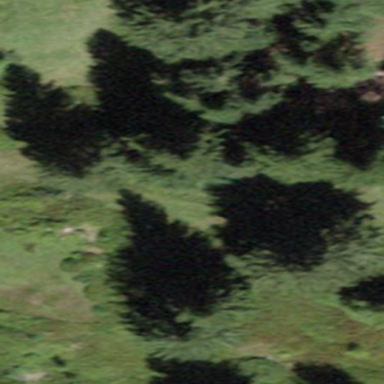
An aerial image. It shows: Beautiful woodland area.